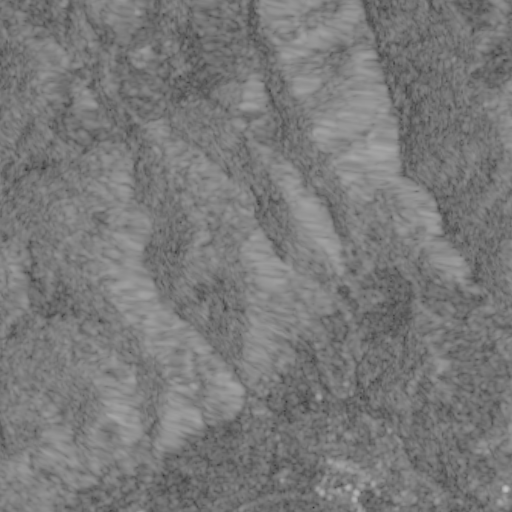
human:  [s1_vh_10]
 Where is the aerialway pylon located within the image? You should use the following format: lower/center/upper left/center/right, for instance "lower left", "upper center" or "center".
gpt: The aerialway pylon is located in the upper right of the image.
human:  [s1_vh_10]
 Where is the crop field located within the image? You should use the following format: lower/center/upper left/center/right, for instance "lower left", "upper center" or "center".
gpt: The crop field is located in the upper right of the image.
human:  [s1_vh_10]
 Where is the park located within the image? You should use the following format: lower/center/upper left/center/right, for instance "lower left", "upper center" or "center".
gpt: The park is located in the lower left of the image.
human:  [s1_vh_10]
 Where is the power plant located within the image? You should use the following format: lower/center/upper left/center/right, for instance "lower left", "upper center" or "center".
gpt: There is no power plant in the image.

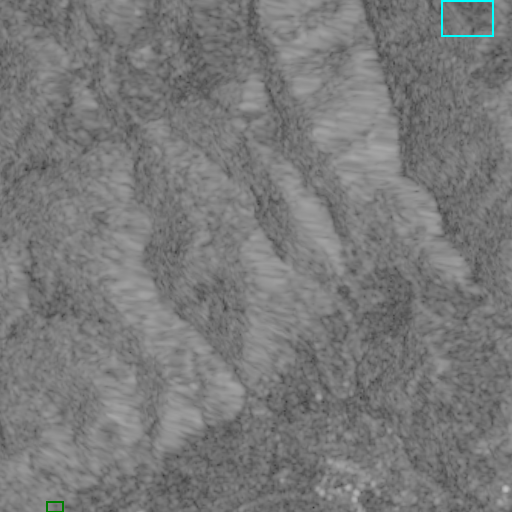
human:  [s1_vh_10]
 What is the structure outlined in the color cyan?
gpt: The structure outlined in cyan is a crop field.
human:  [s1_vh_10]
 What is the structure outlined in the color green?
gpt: The structure outlined in green is a park.
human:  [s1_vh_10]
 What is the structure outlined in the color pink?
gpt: There is no pink outline.